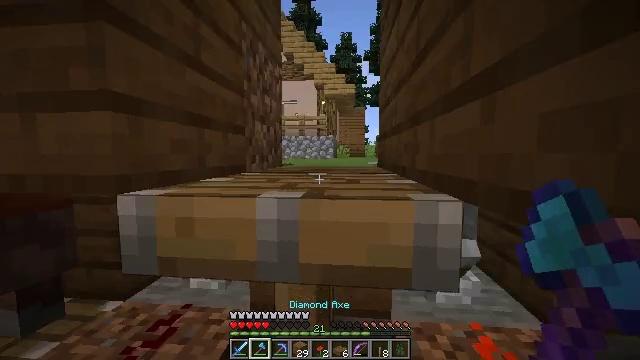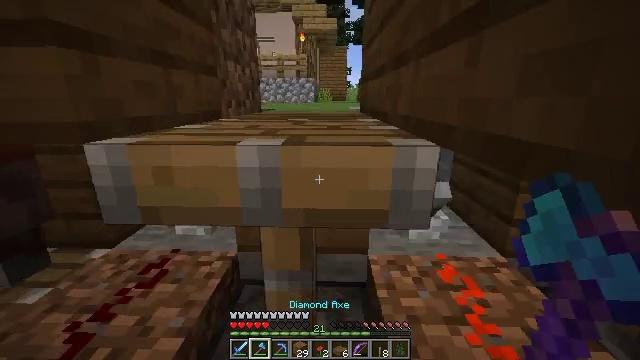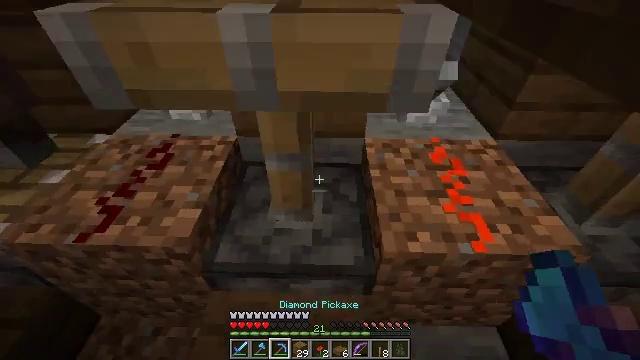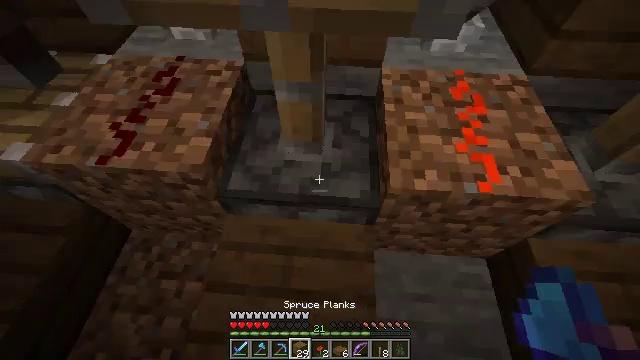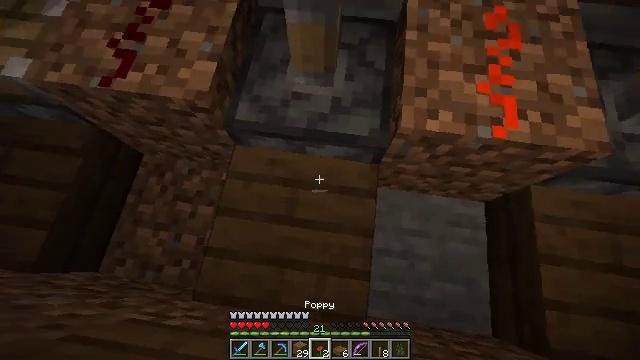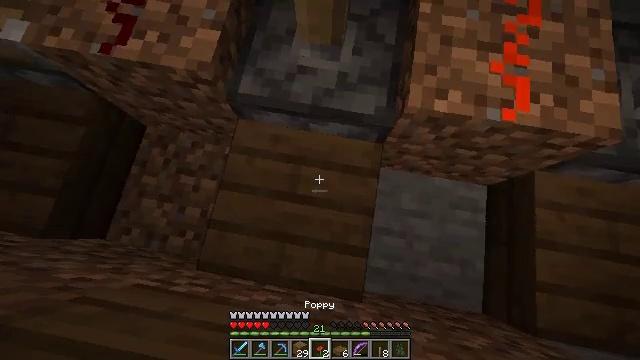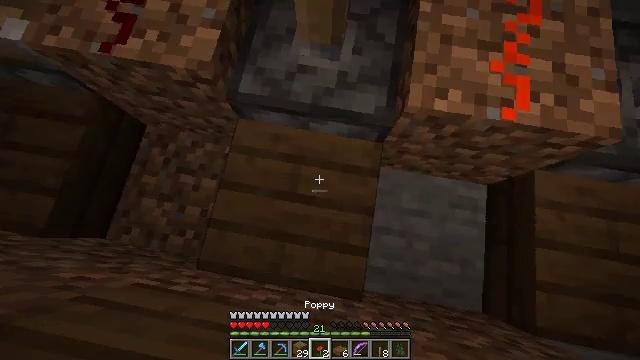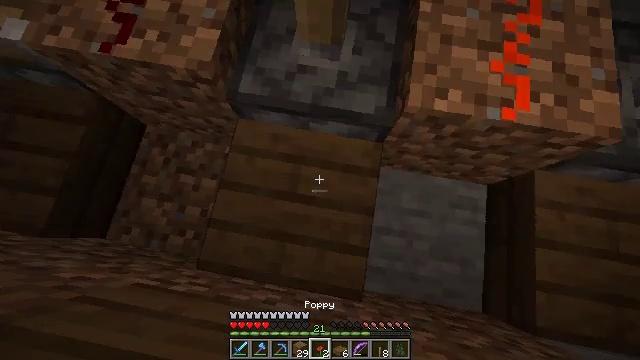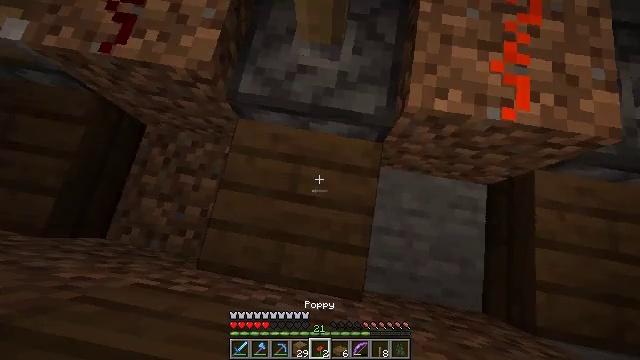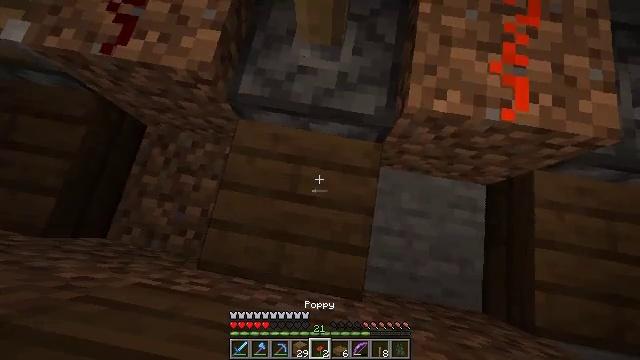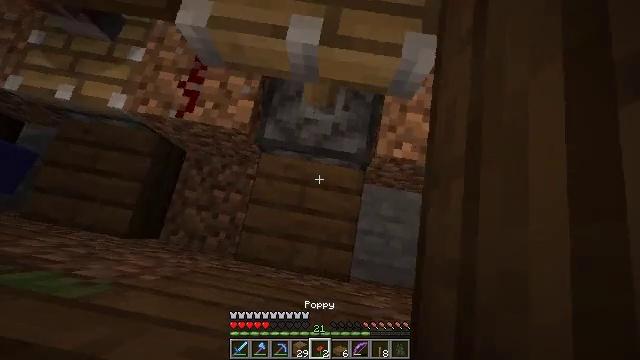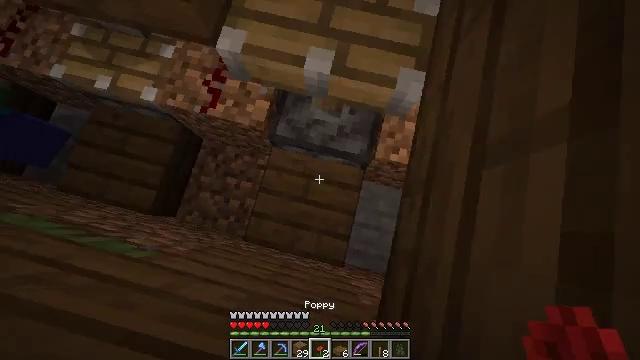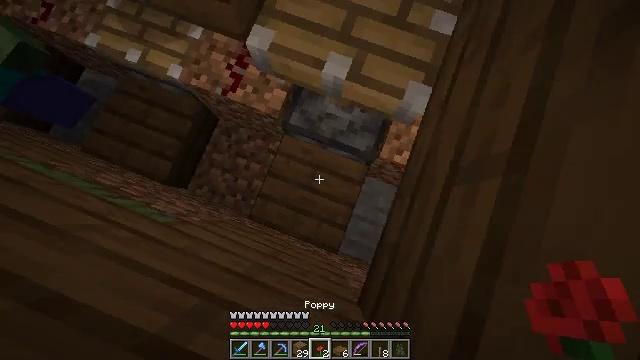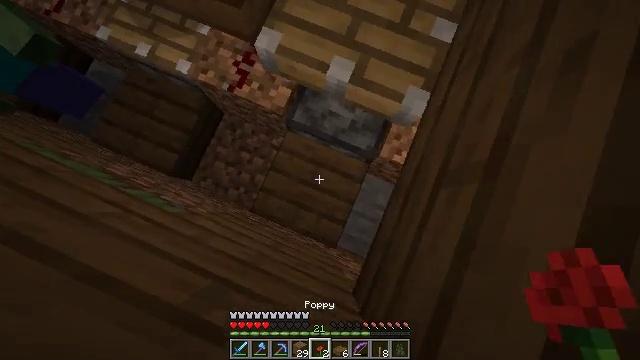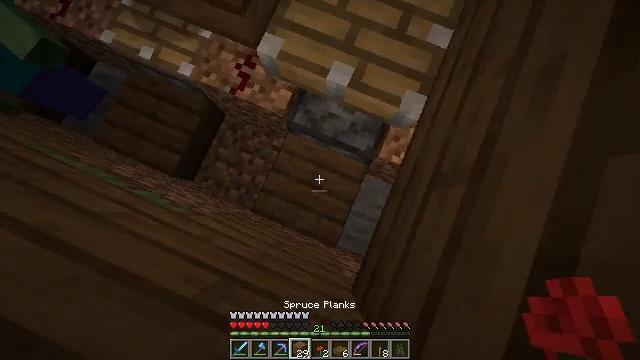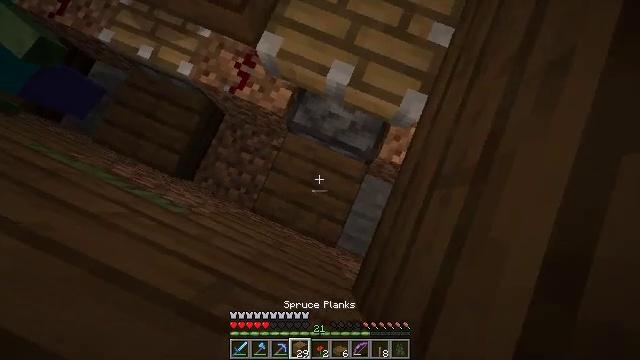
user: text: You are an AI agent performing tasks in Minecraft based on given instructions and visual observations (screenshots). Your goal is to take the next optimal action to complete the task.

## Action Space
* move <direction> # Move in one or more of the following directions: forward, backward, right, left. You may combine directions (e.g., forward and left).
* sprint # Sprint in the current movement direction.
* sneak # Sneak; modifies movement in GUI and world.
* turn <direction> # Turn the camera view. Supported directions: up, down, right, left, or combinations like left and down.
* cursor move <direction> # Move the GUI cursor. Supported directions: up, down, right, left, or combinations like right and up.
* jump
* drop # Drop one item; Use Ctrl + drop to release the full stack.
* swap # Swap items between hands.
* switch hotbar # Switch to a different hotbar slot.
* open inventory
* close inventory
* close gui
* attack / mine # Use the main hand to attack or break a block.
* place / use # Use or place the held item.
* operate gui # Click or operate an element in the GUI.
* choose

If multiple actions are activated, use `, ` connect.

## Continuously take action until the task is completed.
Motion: motion action
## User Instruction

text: Break the spruce slab from a structure.
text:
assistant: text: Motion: turn right and down
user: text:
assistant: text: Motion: turn down
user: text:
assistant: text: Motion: turn left and down
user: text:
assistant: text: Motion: turn left and down
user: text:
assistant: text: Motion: turn left and down
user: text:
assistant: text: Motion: no_op
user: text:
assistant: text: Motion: no_op
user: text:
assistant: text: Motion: no_op
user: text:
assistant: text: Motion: jump
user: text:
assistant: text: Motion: jump
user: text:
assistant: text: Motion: turn left and down, jump
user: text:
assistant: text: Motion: turn left and down, jump
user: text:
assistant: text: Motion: turn left and down, jump
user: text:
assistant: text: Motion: jump
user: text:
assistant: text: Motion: jump
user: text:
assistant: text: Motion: jump
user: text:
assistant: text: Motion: turn down, jump
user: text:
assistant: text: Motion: turn down, jump
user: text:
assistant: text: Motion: jump
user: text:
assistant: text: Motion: jump
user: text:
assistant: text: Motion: turn left, jump
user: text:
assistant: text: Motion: turn down, jump
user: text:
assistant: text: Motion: jump
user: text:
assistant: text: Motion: use / place, jump
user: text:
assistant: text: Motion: use / place, jump
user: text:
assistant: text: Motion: use / place, jump
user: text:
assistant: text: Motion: jump
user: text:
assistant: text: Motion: jump
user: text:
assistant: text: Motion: jump
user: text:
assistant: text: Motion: jump